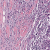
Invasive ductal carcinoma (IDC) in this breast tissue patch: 1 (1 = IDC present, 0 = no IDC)